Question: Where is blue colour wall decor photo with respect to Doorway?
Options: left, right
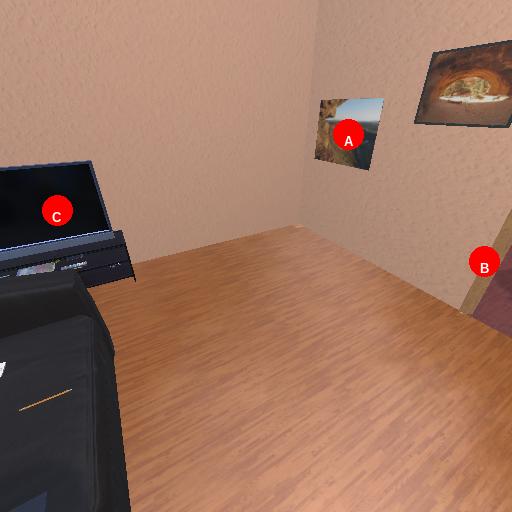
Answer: left